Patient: sex M, age 50
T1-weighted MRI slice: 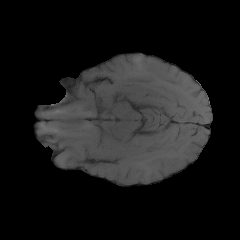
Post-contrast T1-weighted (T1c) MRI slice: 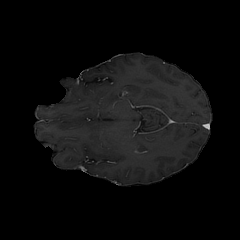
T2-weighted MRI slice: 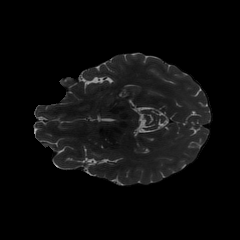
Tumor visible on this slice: no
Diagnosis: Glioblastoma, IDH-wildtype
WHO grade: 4